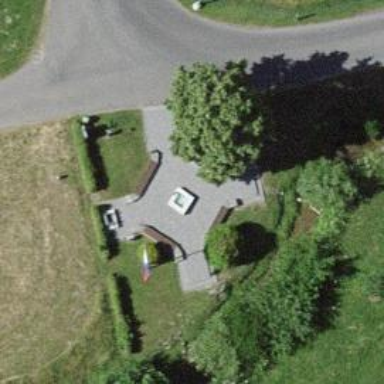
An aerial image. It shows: Brown bench.